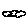
Label: cloud